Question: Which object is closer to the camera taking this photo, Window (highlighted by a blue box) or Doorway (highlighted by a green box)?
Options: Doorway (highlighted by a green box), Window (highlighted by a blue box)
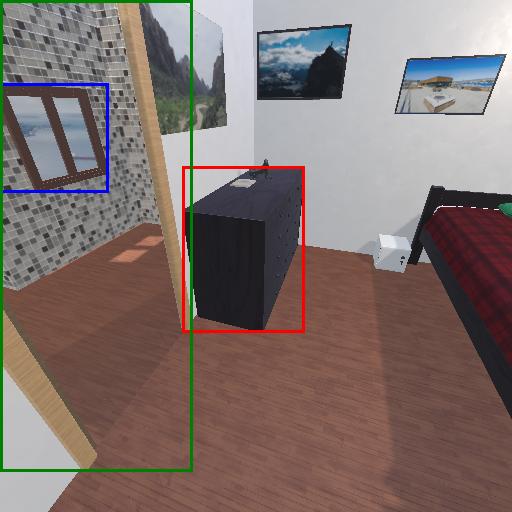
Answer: Doorway (highlighted by a green box)